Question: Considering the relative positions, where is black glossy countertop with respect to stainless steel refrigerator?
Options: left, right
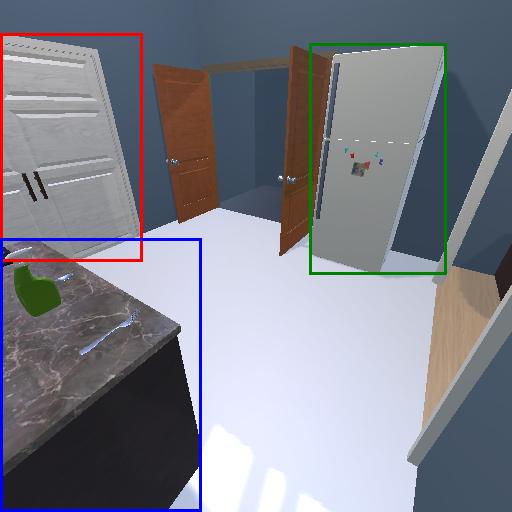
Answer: left